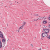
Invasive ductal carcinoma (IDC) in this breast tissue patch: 0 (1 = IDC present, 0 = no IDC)